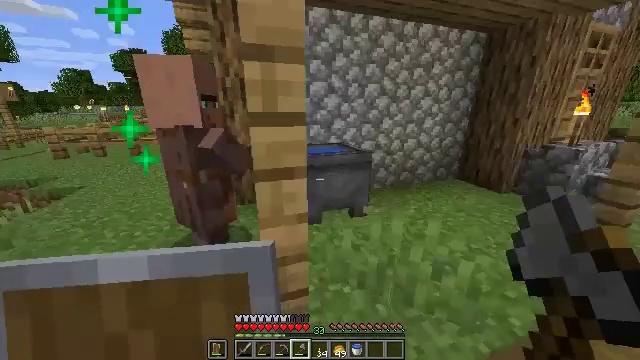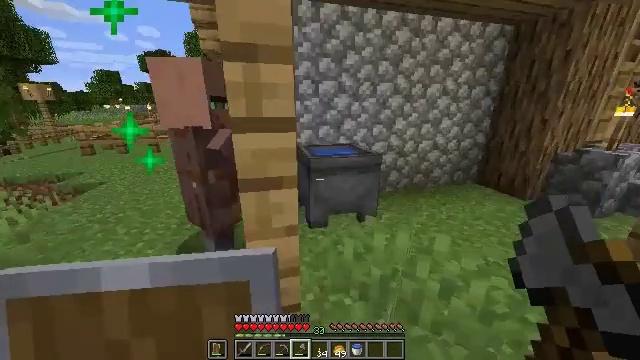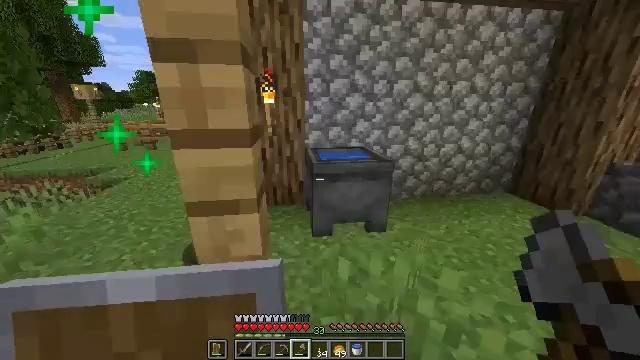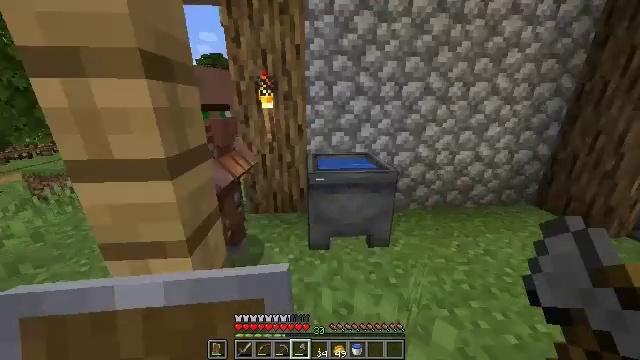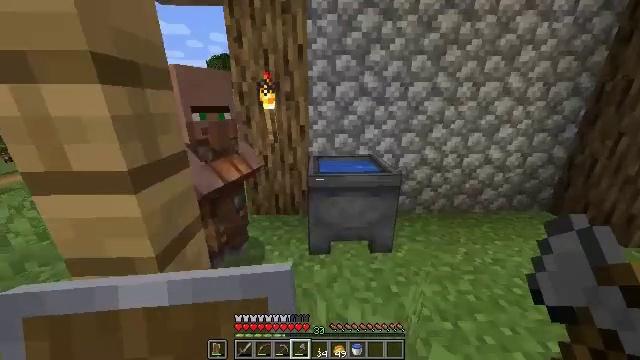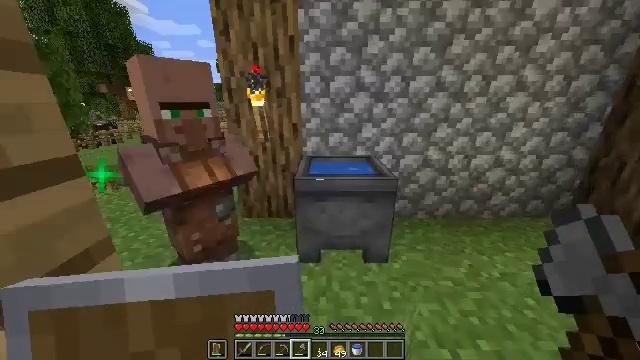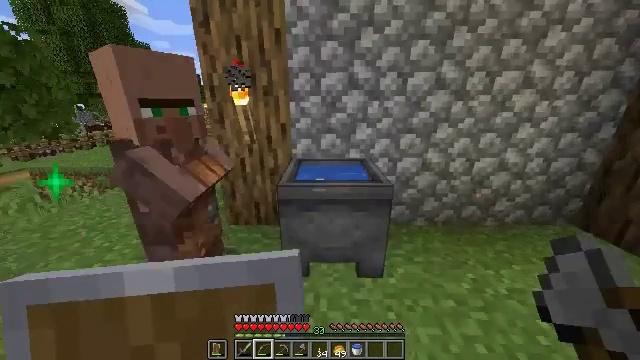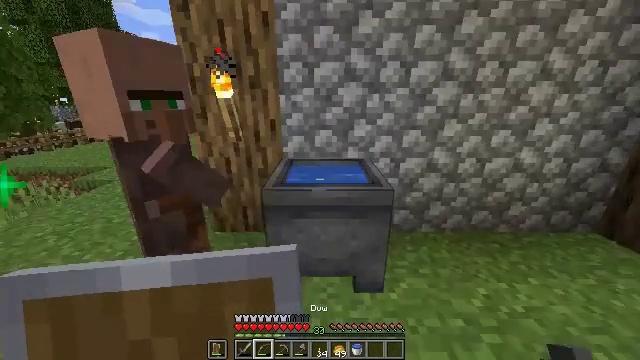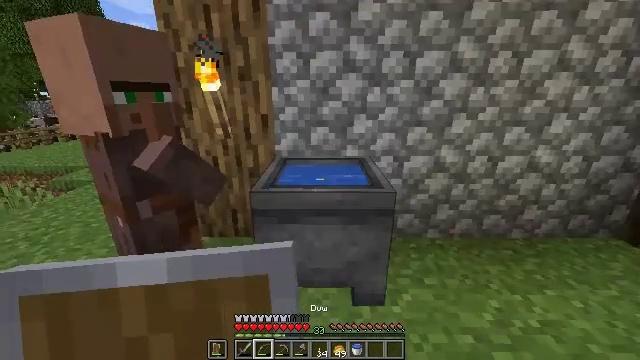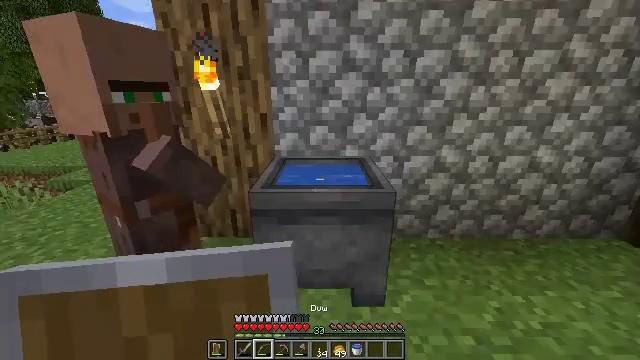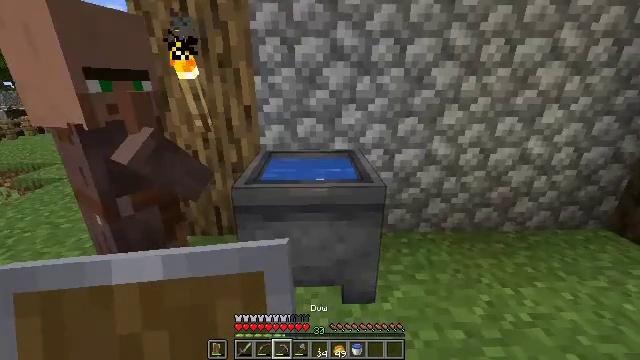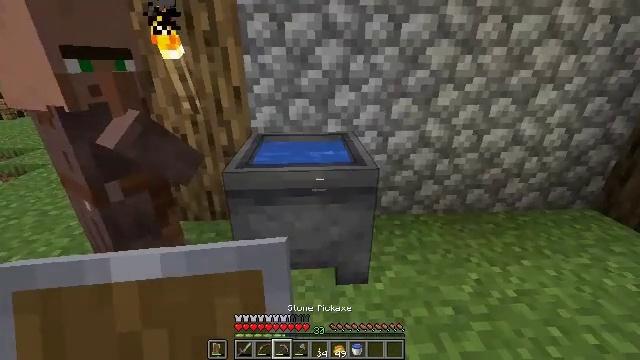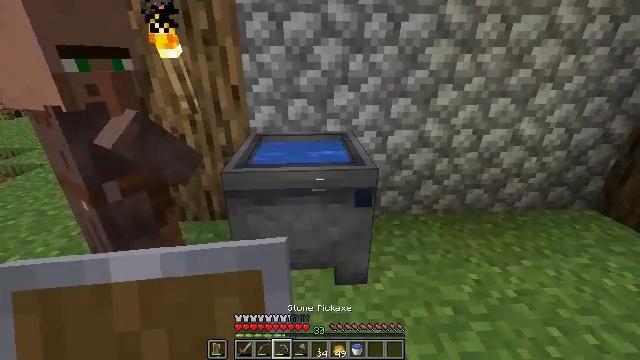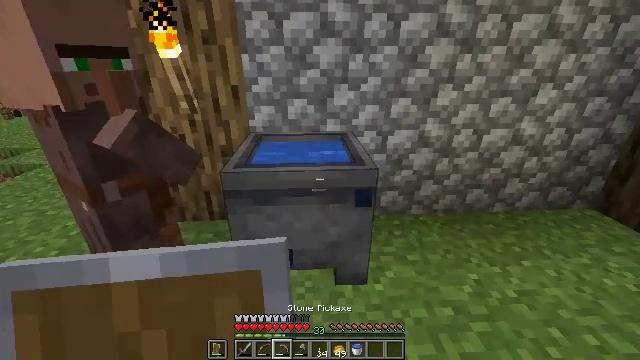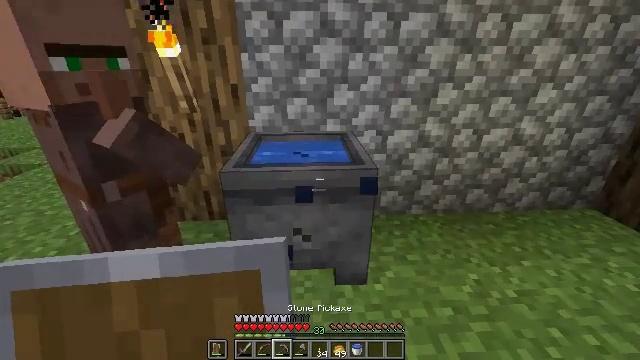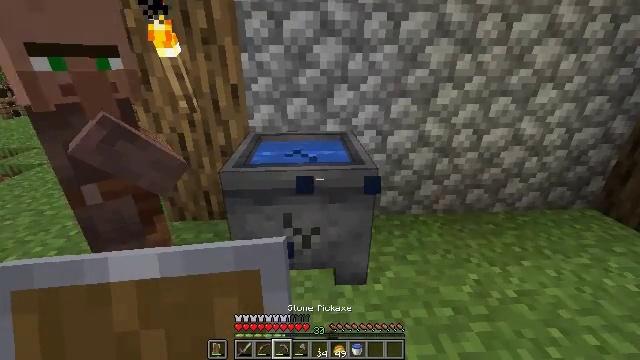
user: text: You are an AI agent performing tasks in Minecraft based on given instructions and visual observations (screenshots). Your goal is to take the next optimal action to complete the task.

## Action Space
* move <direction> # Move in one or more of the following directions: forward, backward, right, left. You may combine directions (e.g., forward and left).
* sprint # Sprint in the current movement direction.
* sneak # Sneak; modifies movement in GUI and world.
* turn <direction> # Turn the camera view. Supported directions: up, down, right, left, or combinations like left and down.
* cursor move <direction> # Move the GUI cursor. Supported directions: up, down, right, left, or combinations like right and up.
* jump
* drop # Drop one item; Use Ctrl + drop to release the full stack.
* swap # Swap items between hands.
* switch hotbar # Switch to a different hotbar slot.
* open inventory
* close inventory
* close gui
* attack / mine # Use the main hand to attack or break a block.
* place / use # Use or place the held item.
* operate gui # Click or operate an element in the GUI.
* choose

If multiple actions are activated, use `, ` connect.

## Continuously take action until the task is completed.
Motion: motion action
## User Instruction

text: Attack the cauldron to retrieve it.
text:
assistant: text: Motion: move forward and move right, turn left
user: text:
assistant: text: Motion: move forward and move right, turn left
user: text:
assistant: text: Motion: move forward and move right, turn left
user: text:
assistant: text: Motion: move forward and move right, turn left
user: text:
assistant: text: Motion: move forward, turn left
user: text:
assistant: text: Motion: switch to hotbar 2
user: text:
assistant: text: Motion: switch to hotbar 2
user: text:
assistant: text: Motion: switch to hotbar 2
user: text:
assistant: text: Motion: no_op
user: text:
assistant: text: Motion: turn right and down, switch to hotbar 3
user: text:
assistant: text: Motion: turn right and down, switch to hotbar 3
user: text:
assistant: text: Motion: attack / mine
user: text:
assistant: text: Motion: attack / mine
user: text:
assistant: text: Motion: attack / mine
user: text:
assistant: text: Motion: attack / mine
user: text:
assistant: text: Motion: attack / mine
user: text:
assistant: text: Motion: attack / mine
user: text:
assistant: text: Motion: attack / mine
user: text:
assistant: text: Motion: attack / mine
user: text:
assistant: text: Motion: attack / mine
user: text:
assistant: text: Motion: attack / mine
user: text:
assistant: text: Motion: attack / mine
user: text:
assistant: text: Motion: attack / mine
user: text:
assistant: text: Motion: turn down, attack / mine
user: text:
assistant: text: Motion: attack / mine
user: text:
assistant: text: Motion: attack / mine
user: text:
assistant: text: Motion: attack / mine
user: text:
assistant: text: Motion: attack / mine
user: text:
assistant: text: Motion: attack / mine
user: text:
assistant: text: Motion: attack / mine